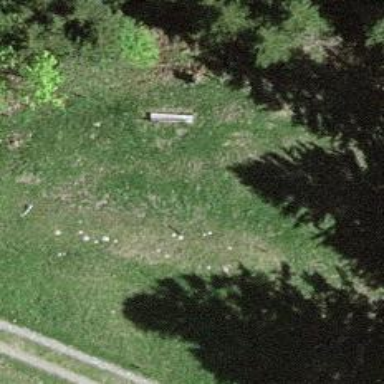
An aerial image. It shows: Bench for seating.